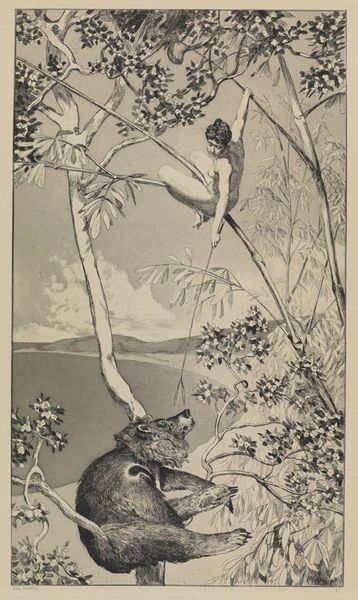
Titel: Bär und Elfe (Intermezzi, Opus IV, Blatt 1)
Künstler: Max Klinger
Standort: Karlsruhe
Institution: Staatliche Kunsthalle Karlsruhe
Schlagwörter: akt, baum, berg, blätter, haut, himmel, laub, mann, meer, nackt, wasser, weiß, wolken, aquarell, bäume, landschaft, mädchen, see, sitzen, ufer, äste, blume, brust, busen, frau, frisur, grau, haar, nase, ohr, rücken, schwarz, zeichnung, ausblick, blüte, blüten, tier, wolke, hochformat, arm, ast, baumstamm, birke, hügel, stamm, sonne, insel, haare, sitzend, blatt, pflanzen, wald, stock, affe, deutschland, fell, küste, strand, papier, stab, berge, gebirge, grafik, graphik, halm, jugendstil, festhalten, klinger, max klinger, nackte, baumkrone, hoch, bucht, flucht, spiel, südsee, hängen, höhe, landschadt, seil, zweig, füttern, druck, druckgraphik, druckgrafik, schwarz weiß, radierung, gefahr, illustration, satire, aquatinta, krallen, wolcken, jagd, fleck, necken, wärme, schnauze, dickicht, urwald, bambus, venus, wildnis, löwe, baumwipfel, wipfel, graustufen, bär, rute, strecken, jungendstil, klettern, tatzen, elfe, lagune, abwehr, monster, tatze, streich, ärgern, klaue, baltt, durchsicht, triebe, dschungel, küstenstreifen, gerte, base, braunbär, nordalpin, tarzan, dekadenz, jane, kletterer, kitzeln, wilder, pelztier, naackt, dschugel, 1900, brst, landscshaft, kletter, himmel wolcken, bár, eukalyptus, reizen, bär auf baum, frau angst, festhaltne, bnerg